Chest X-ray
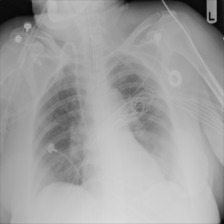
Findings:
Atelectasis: negative
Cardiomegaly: negative
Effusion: negative
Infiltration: negative
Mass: negative
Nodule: negative
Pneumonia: negative
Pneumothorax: negative
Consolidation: negative
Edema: negative
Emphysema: negative
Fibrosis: negative
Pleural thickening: negative
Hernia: negative